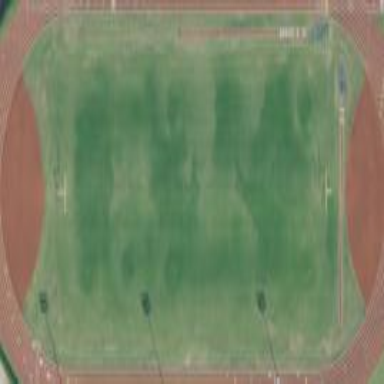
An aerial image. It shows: Athletics track located on leisure land.